Question: just like the title Unity Scripts edited in Visual studio don't provide autocomplete. i am trying to make a rigid body and as you can see it doesn't recognize it, some help? By the way i can't change the "External script editor" to something else but "open file by extension:

<URL>
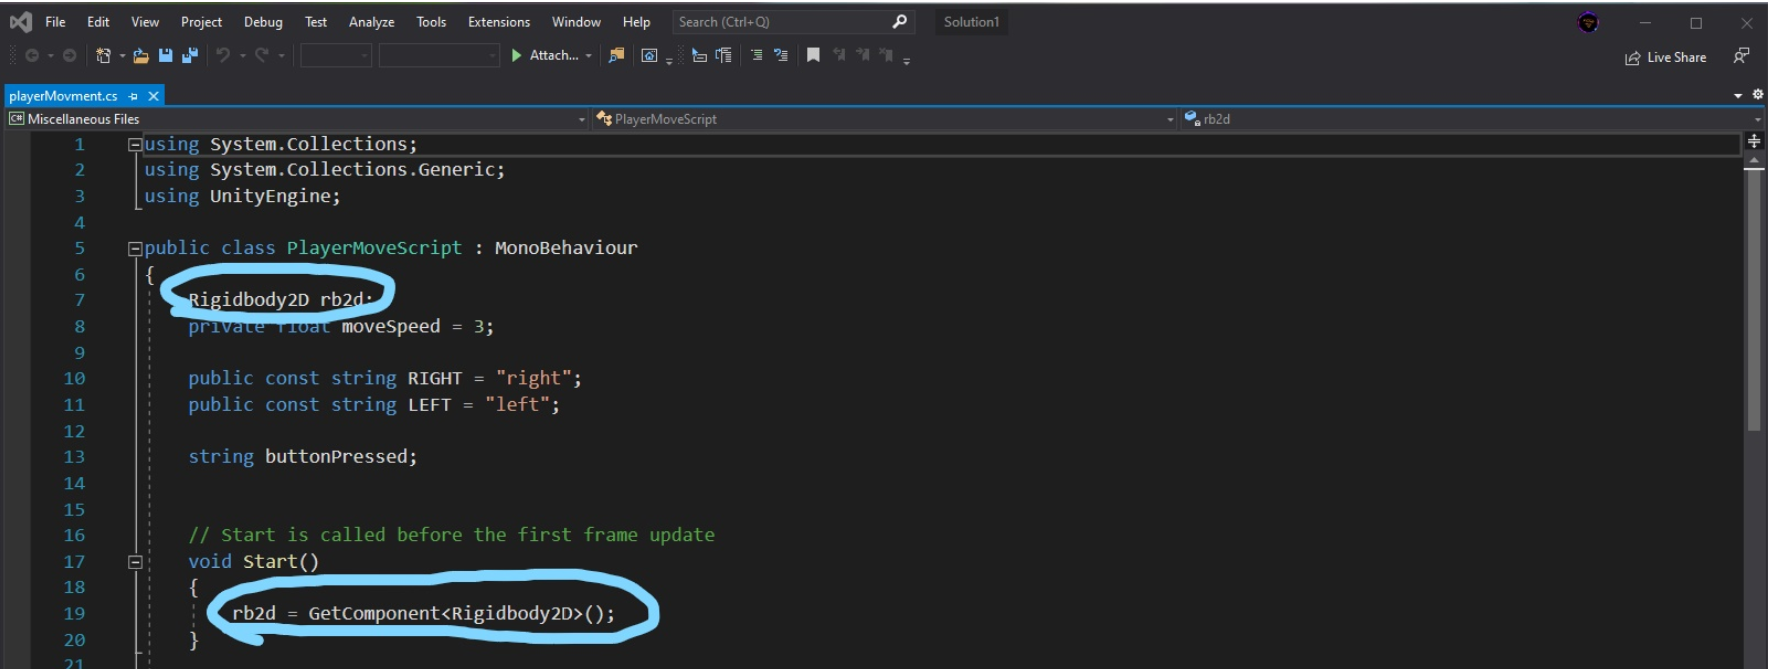
Answer: Your installation of Visual Studio is probably missing the Visual Studio Tools for Unity extension.
Try this installation guide: <URL>